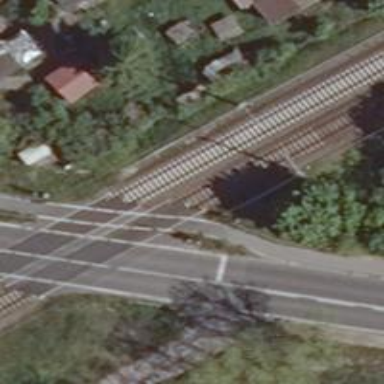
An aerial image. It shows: Level crossing with light signals and saltire markings.